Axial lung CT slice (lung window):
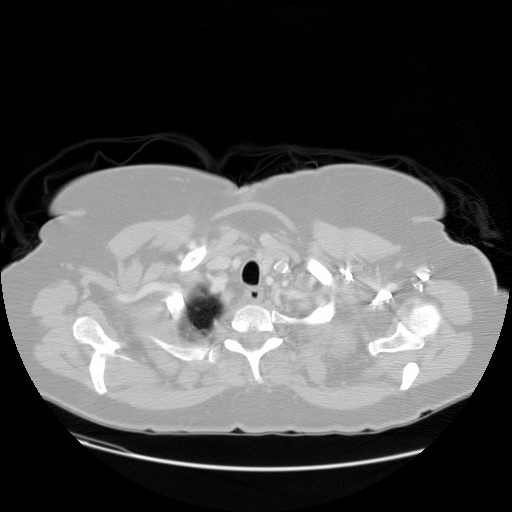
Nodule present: no